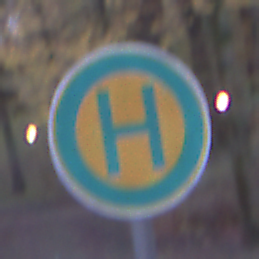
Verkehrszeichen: Haltestelle
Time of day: Night
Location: Outdoor (Suburban)
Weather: PartlyCloudy
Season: NotSpecified
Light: Artificial